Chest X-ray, PA view. Patient: 54 years old, sex M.
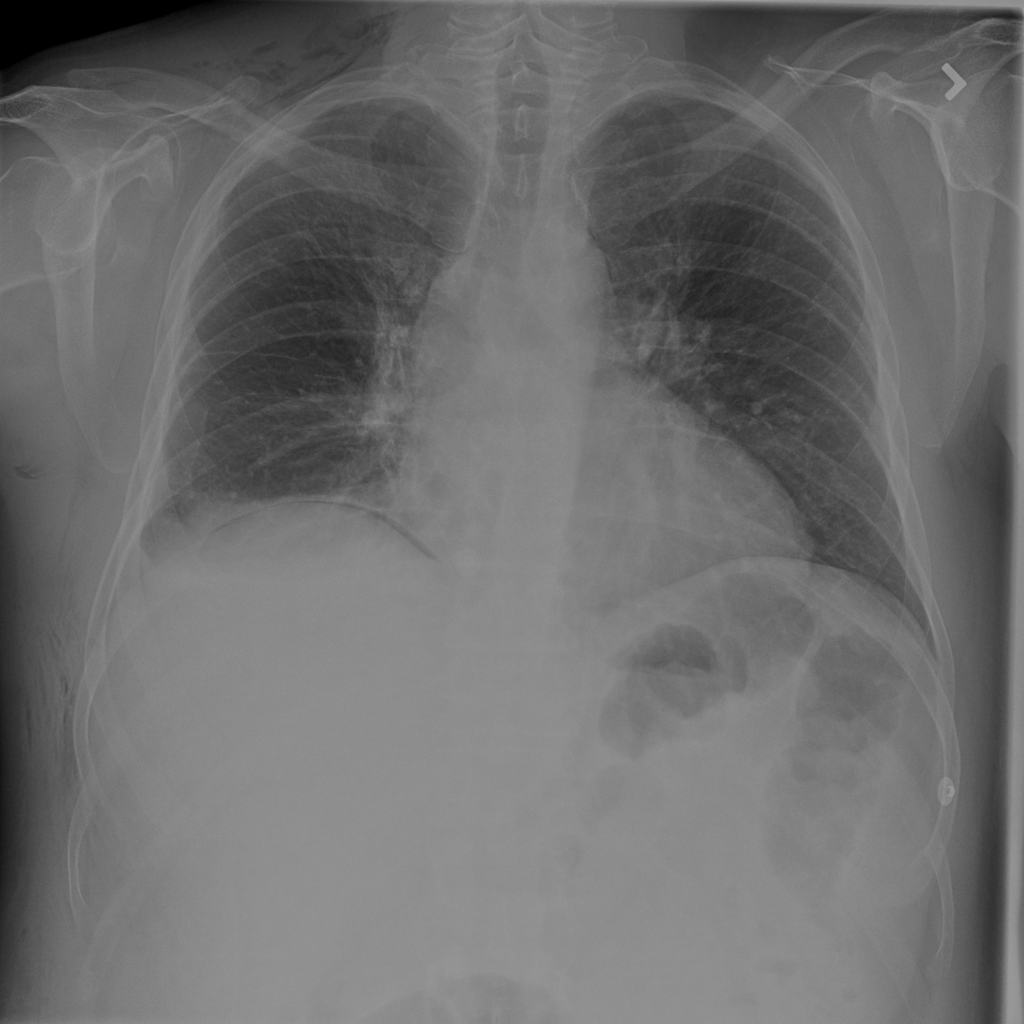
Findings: No Finding